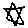
Label: star